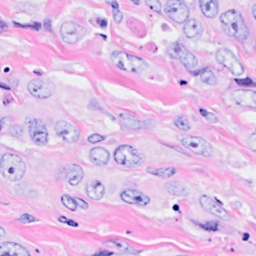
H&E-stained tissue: Breast